Field crop: maize
Growth stage: 2
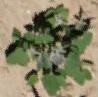
Species: chenopodium